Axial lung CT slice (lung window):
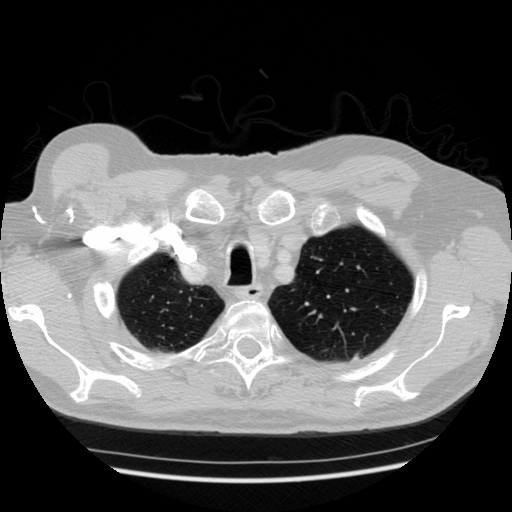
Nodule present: no